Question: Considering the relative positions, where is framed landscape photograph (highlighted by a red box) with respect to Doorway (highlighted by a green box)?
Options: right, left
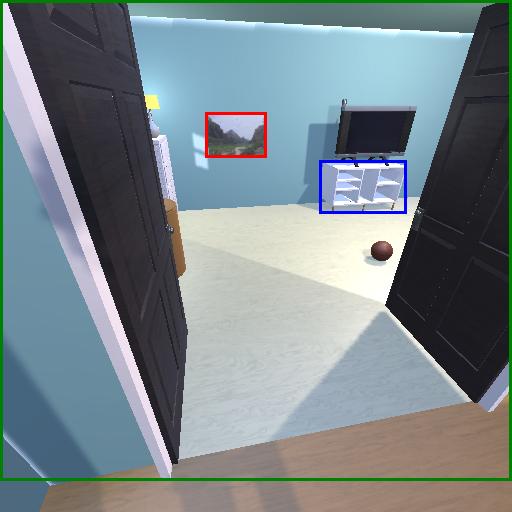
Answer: right